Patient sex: M
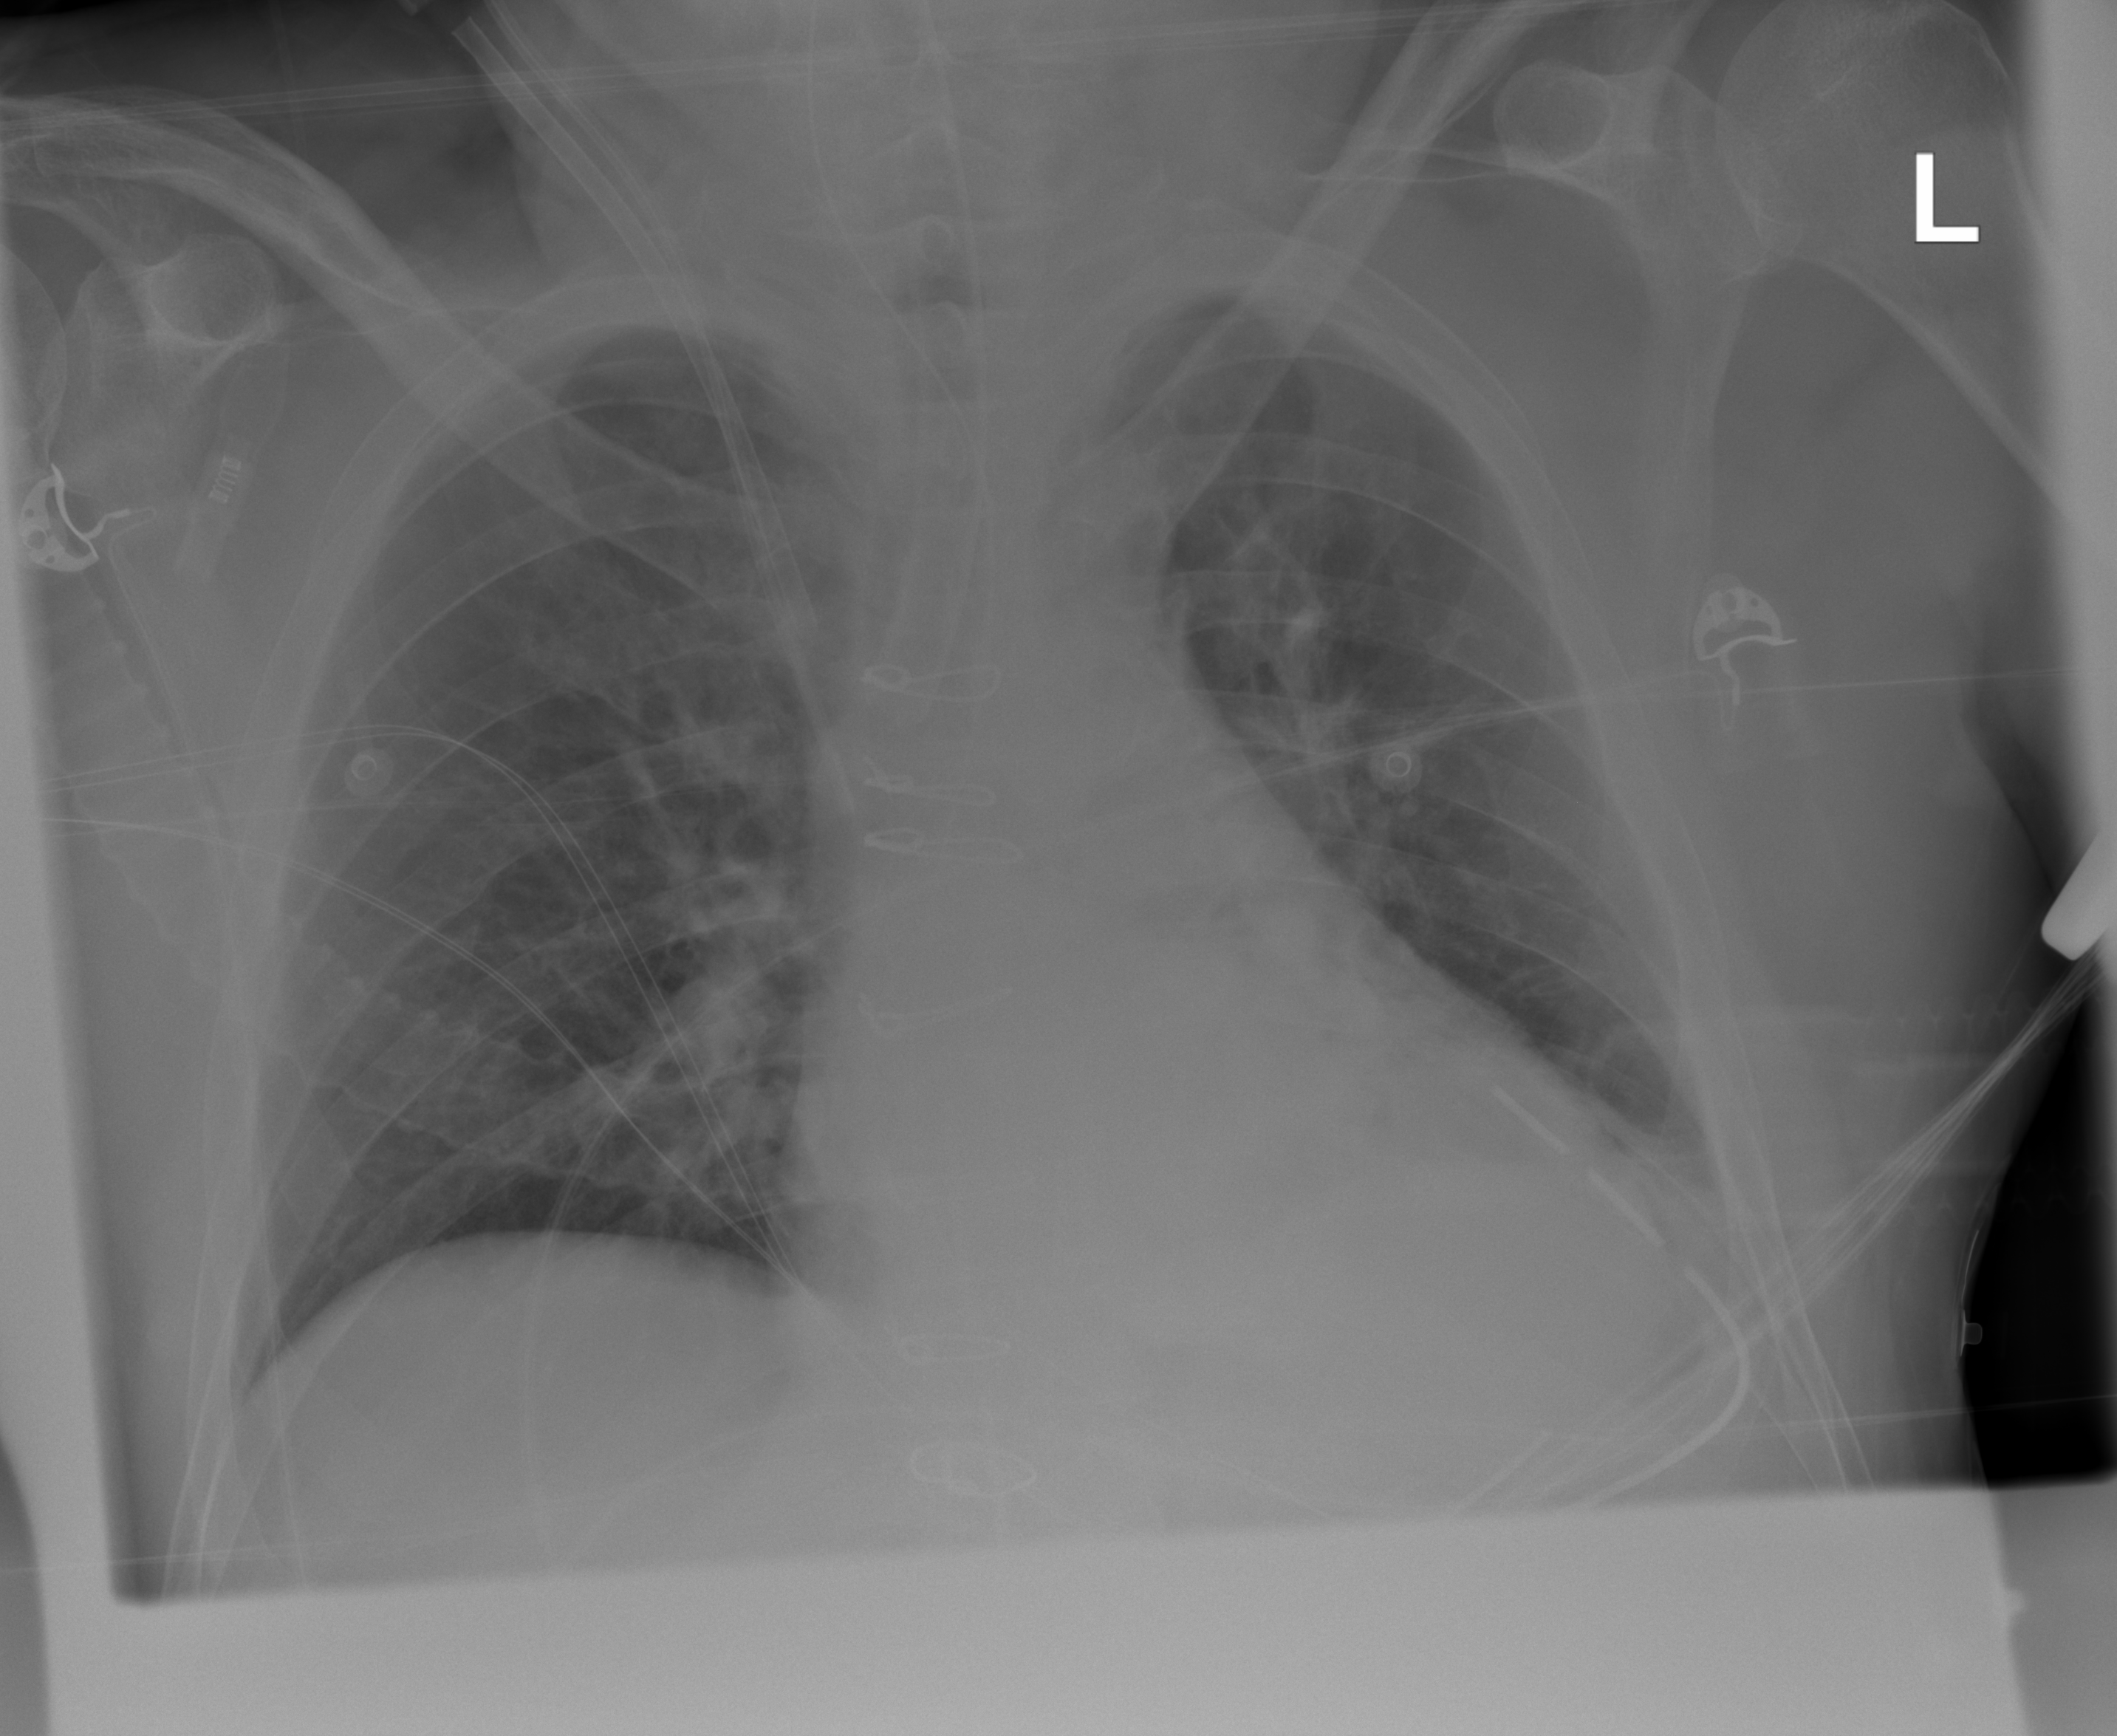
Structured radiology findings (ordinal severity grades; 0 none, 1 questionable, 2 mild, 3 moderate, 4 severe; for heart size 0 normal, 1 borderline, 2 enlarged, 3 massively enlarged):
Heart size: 2
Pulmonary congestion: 1
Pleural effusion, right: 0
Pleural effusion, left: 0
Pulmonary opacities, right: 0
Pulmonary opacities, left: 0
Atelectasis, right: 0
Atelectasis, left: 2